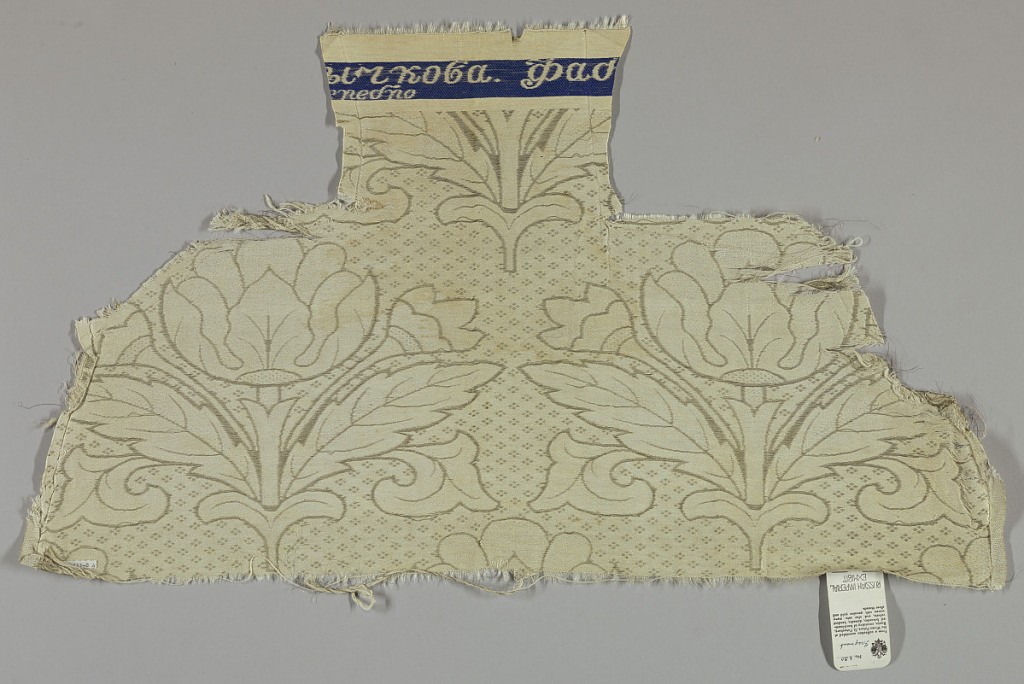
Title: Textile
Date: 18th century
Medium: silk, metallic foil on a silk core Technique: compound satin
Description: Diagonal repeat of large symmetrical tulip-like flowers with smaller tulip and broad-toothed leaves on either side of stem. Diamond rosette diaper filling interstices. In tarnished white metal threads in plain and fancy twill and coarse white satin ground. Wide plain cloth selvages. Plain satin area on top with fragmentary woven inscription in white on blue band.